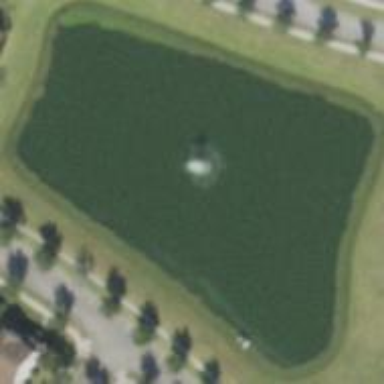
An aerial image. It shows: Pond surrounded by natural water.